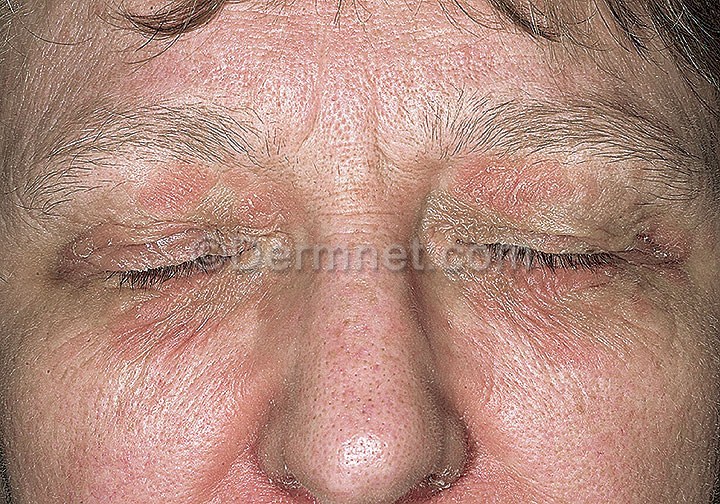
Disease: Poison Ivy Photos and other Contact Dermatitis